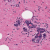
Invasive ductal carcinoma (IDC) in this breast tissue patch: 0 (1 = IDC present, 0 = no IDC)